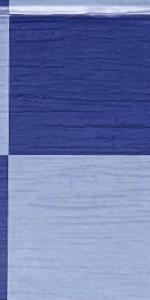
Label: Empty